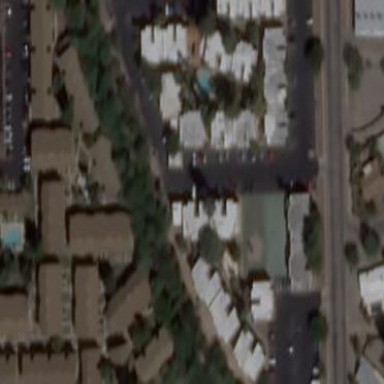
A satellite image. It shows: Residential area with apartments.